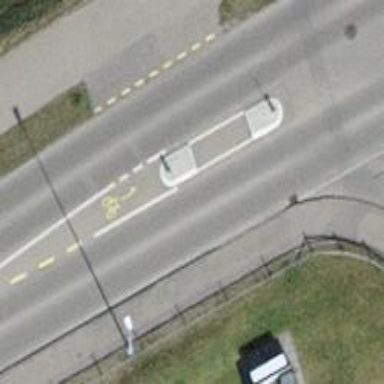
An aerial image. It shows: Unmarked crossing with pedestrian island.